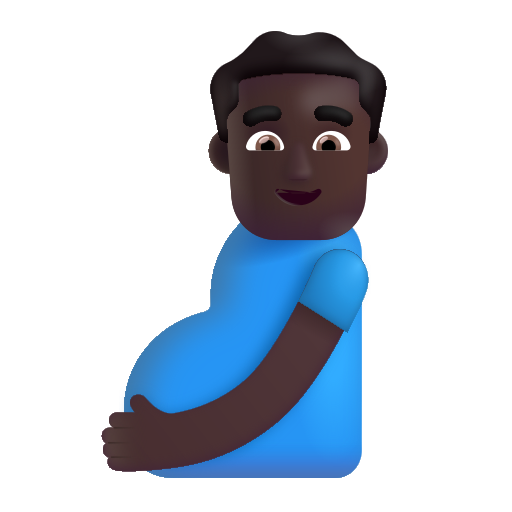
pregnant man color dark